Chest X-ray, PA view. Patient: 60 years old, sex F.
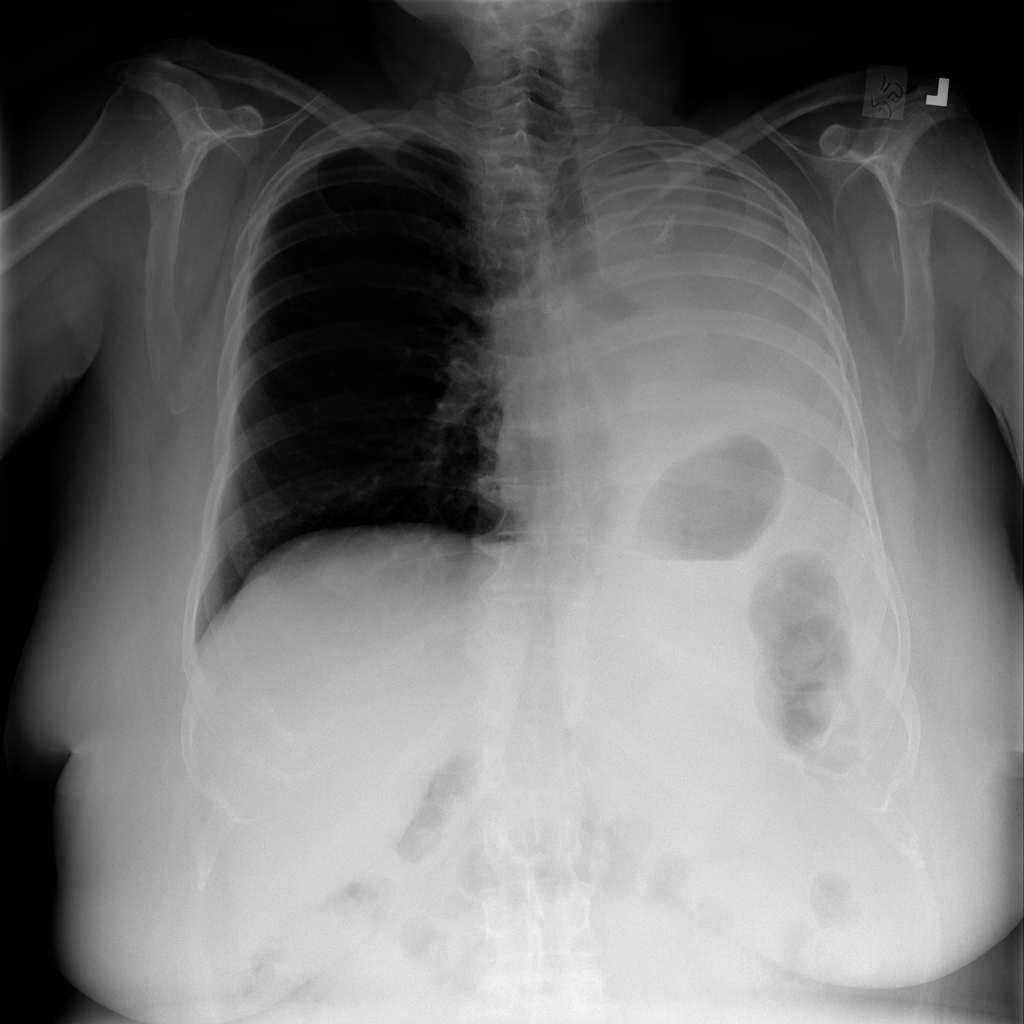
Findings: No Finding